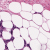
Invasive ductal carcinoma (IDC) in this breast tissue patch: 1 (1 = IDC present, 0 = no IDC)